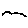
Label: bird